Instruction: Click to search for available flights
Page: home
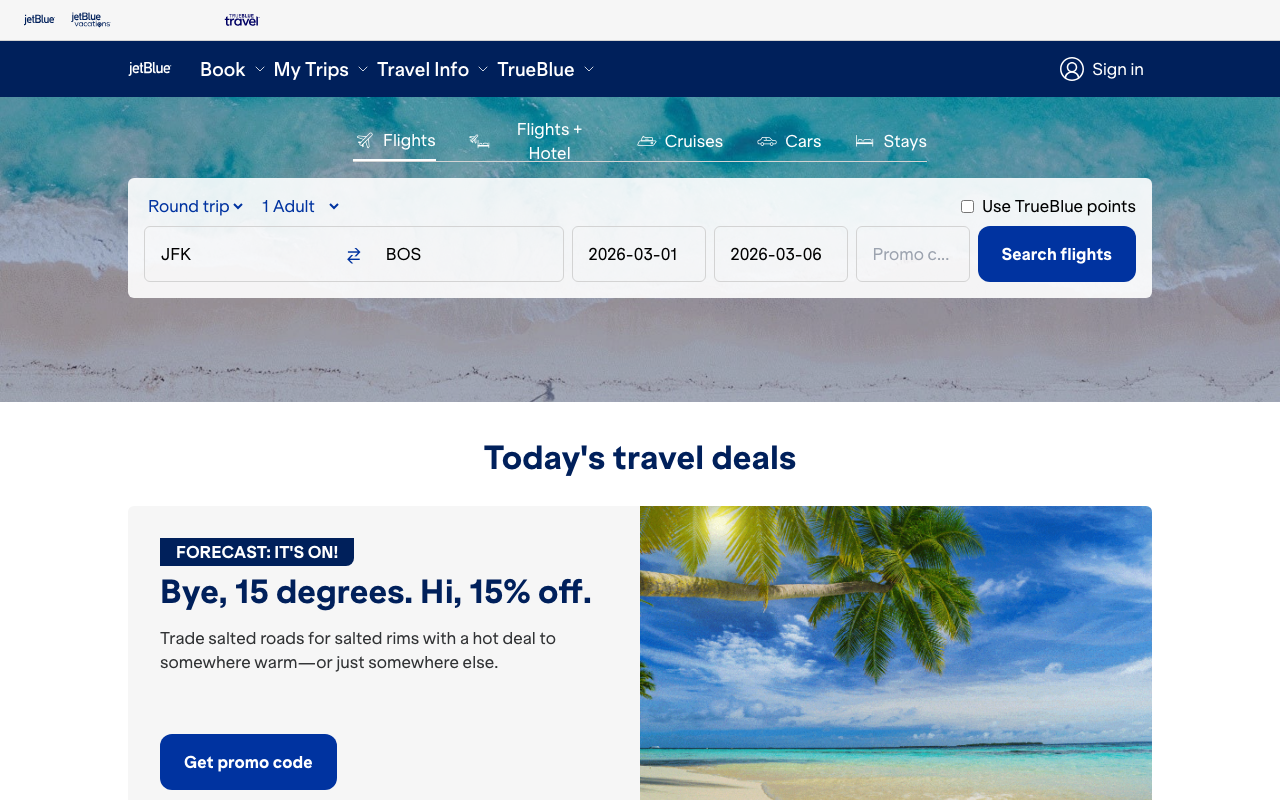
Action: click